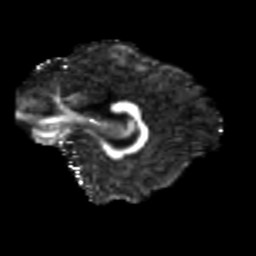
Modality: FA
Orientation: sagittal
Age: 21
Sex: female
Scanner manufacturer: siemens
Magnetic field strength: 3 T
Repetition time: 3.5 s
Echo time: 0.125 s